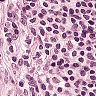
Metastatic tissue present: yes